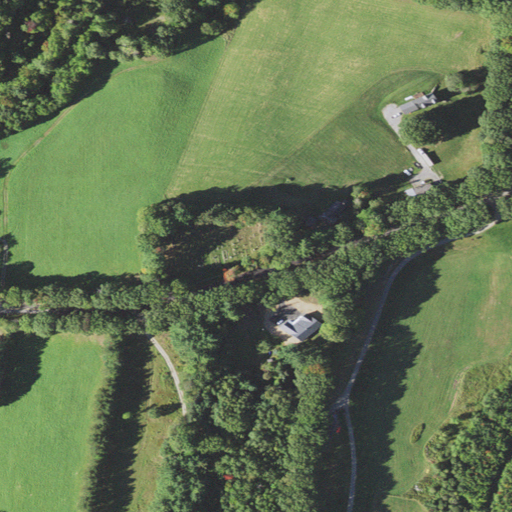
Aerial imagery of mountain in New Hampshire named Dame Hill containing pasture, mixed forest, deciduous forest, open development, low intensity development, medium intensity development, and shrub